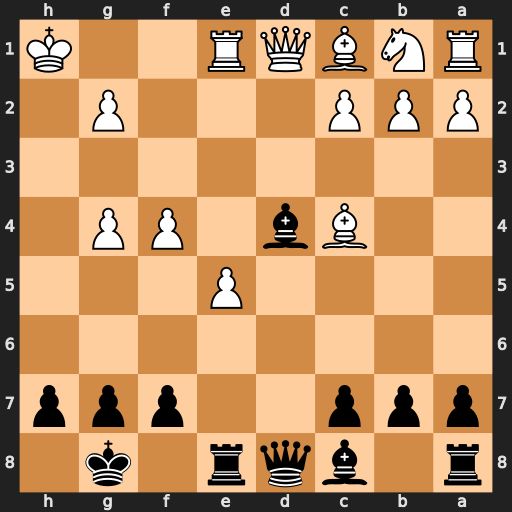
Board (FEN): r1bqr1k1/ppp2ppp/8/4P3/2Bb1PP1/8/PPP3P1/RNBQR2K
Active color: b
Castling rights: -
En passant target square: -
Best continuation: Qh4#